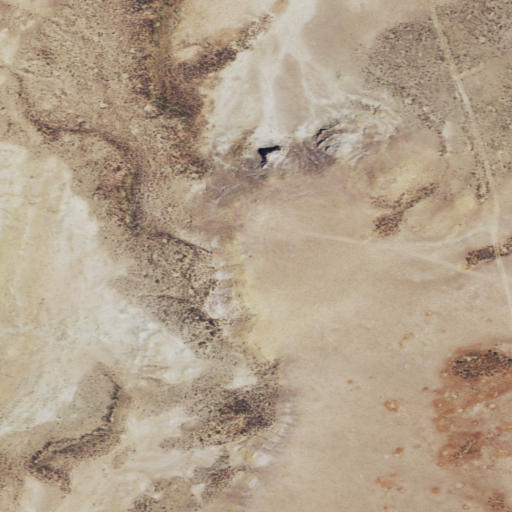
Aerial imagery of mountain in Wyoming named Five Monument Butte containing shrub, barren land, and grassland